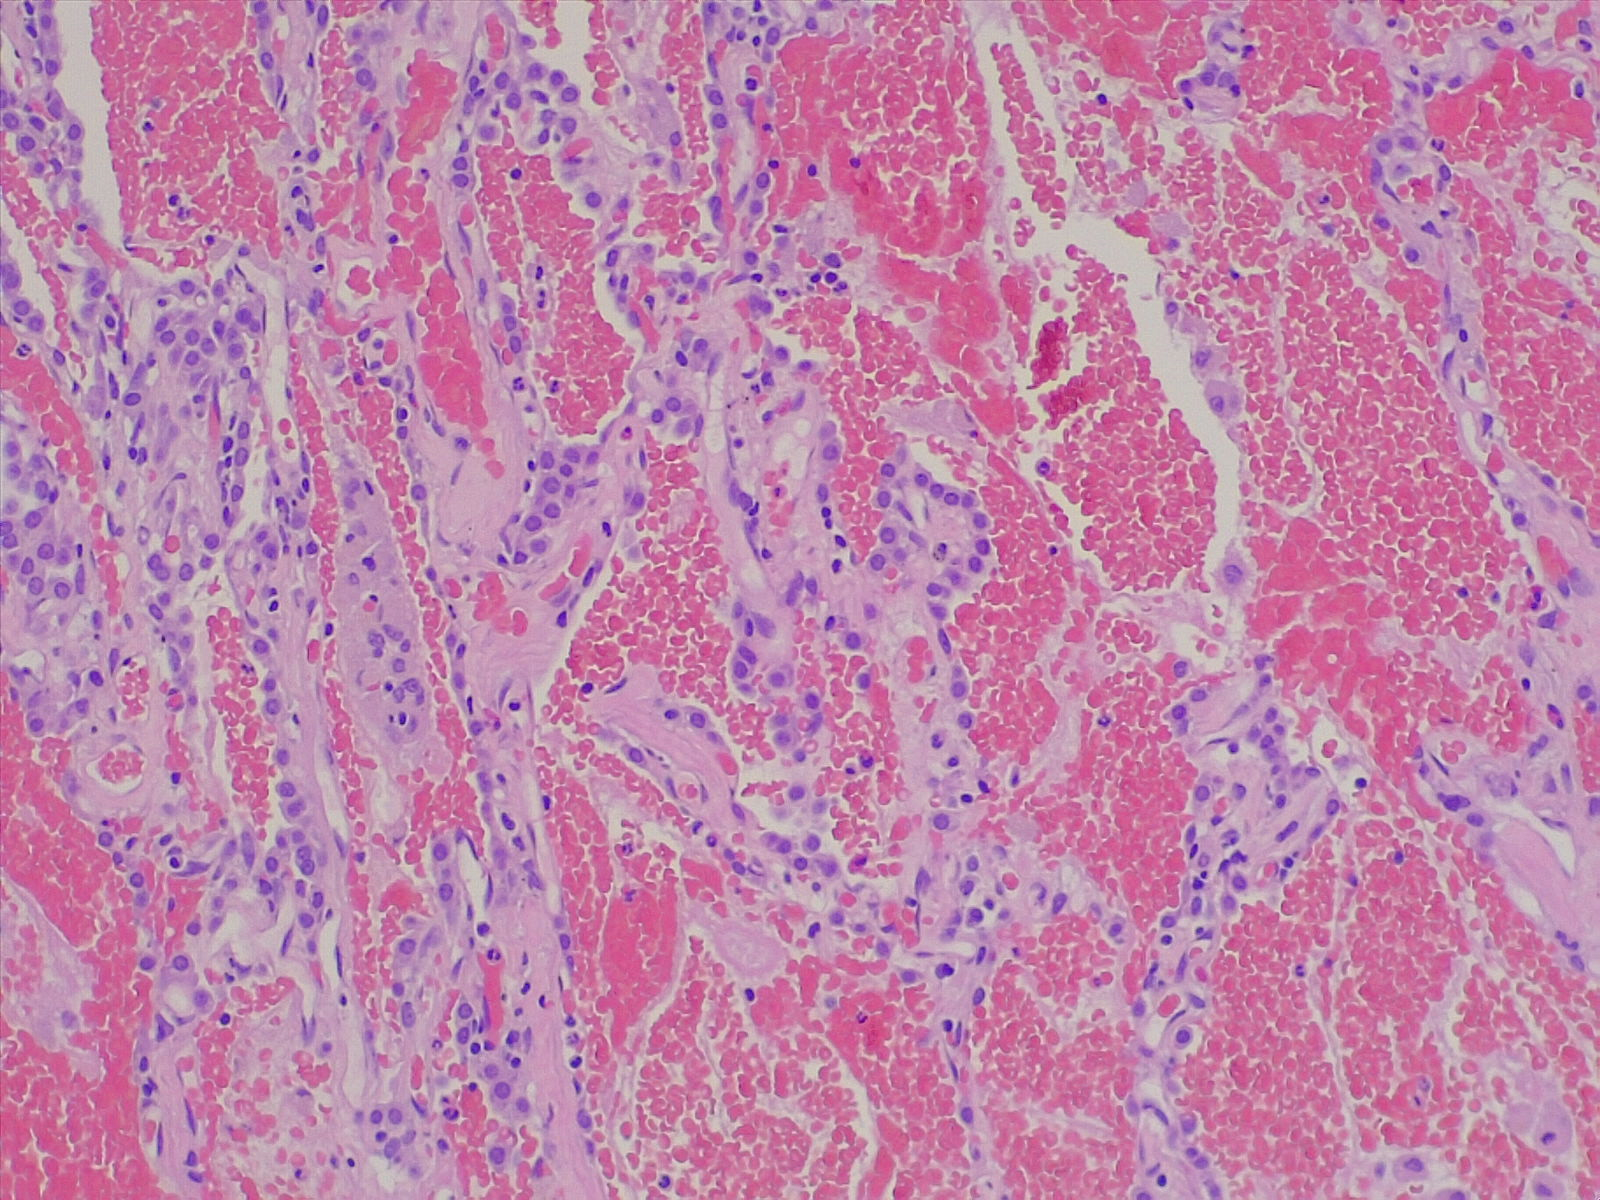
Label: normal lung tissue